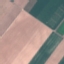
Land use / land cover: AnnualCrop